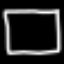
Label: square